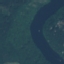
Label: River